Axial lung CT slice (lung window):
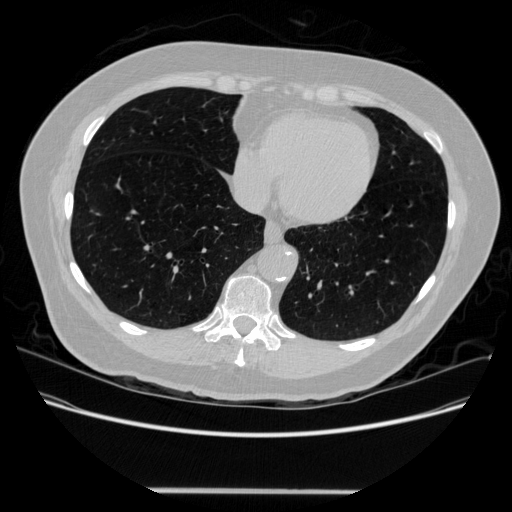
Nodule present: no